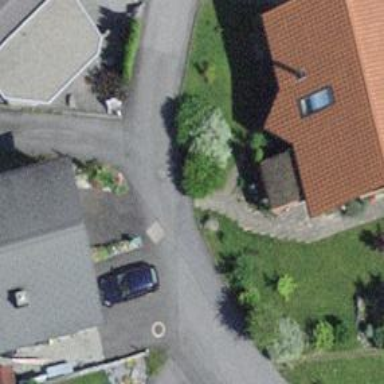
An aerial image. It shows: Residential road.